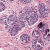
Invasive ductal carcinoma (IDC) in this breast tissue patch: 0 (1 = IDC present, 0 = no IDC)